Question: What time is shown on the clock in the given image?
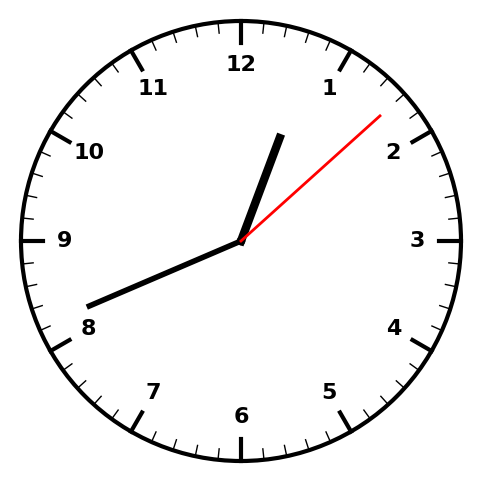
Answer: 12:41:08